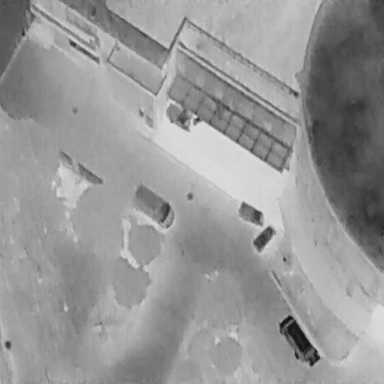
There are four Cars in the infrared image.